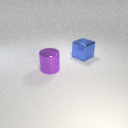
large purple metal cylinder in front of large blue metal cube